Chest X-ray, PA view. Patient: 75 years old, sex F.
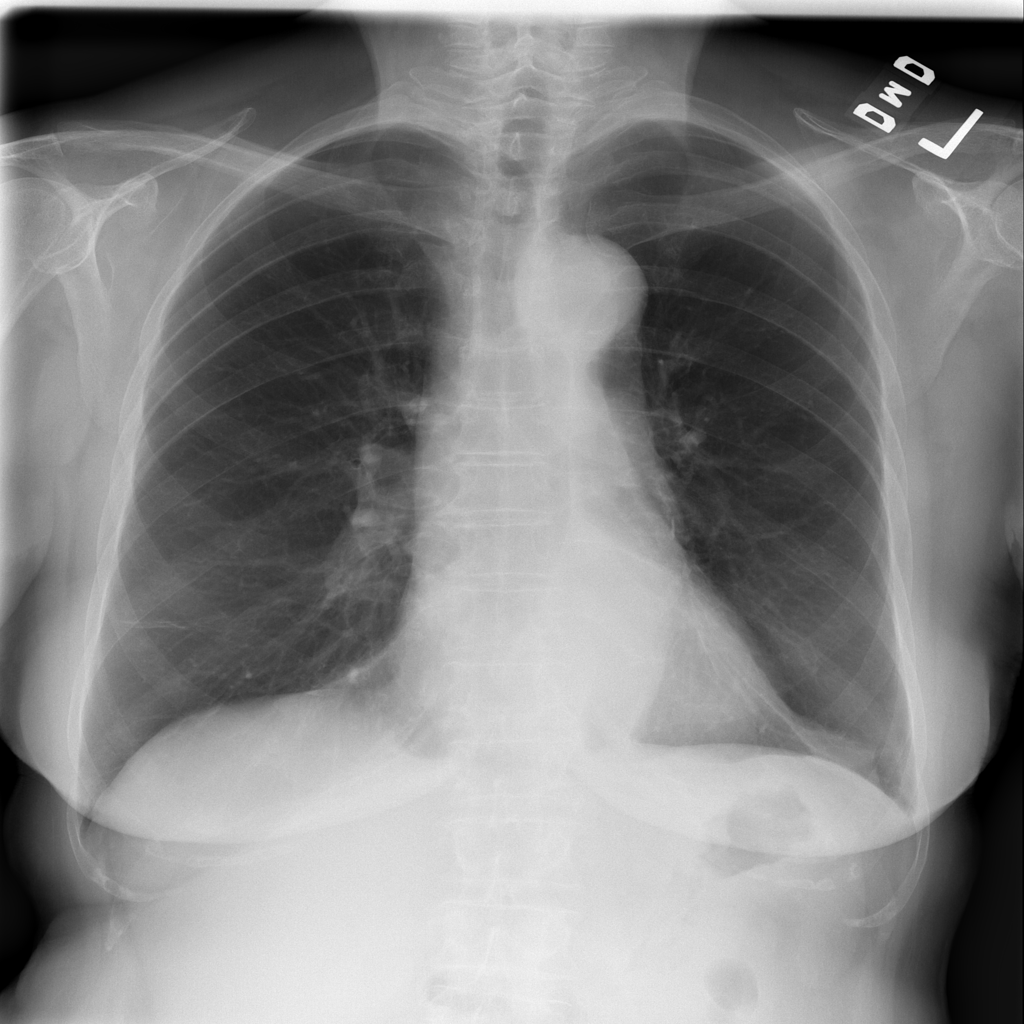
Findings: Atelectasis